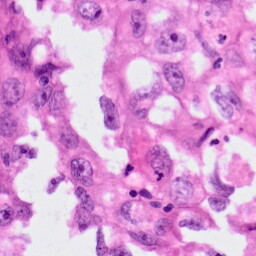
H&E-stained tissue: Lung